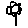
Label: flower